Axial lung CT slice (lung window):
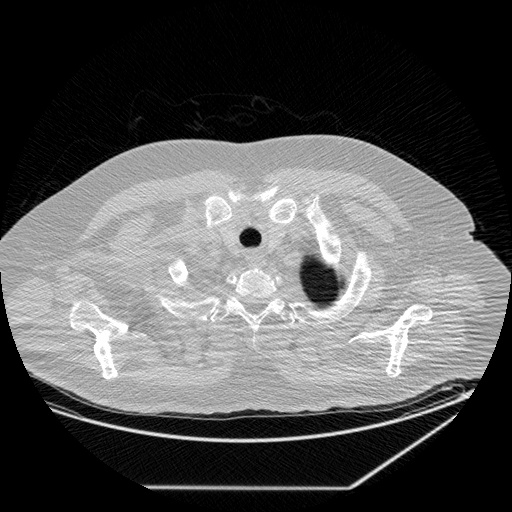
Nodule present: no